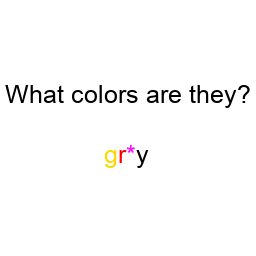
Color: gold, red, magenta, black
Color name shown: gray
Background color: white
Question text color: black